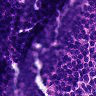
Metastatic tissue present: no